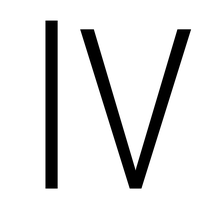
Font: Roboto_Condensed_Light